Question: I am trying to implement a voxel engine with opengl in Java. When I try to render a voxel chunk on the screen with some simplex noise to generate terrain it appears to be upside down. I am assuming it's because of the was I am looping through my chunk to generate it.
'''
for (int x = 0; x < CHUNK_SIZE; x++) {
for (int z = 0; z < CHUNK_SIZE; z++) {
int height = (int)(sno.noise(x/16f, z/16f)*Math.random()*16);
if(height <= 0)
height = 1;
for (int y = 0; y < height; y++) {
blocks[x][y][z].setActive(true);
activateBlocks += 1;
}
}
}
}
public void drawChunk() {
GL11.glPushMatrix();
GL15.glBindBuffer(GL15.GL_ARRAY_BUFFER, VBOVertexHandle);
GL11.glVertexPointer(3, GL11.GL_FLOAT, 0, 0L);
GL15.glBindBuffer(GL15.GL_ARRAY_BUFFER, VBOTextureHandle);
GL11.glColorPointer(3, GL11.GL_FLOAT, 0, 0L);
GL11.glDrawArrays(GL11.GL_QUADS, 0, ((24)*activateBlocks));
GL11.glPopMatrix();
}
public void putVertices(float tx, float ty, float tz) {
float l_length = 1.0f;
float l_height = 1.0f;
float l_width = 1.0f;
vertexPositionData.put(new float[]{
xOffset + l_length + tx, l_height + ty, zOffset + -l_width + tz,
xOffset + -l_length + tx, l_height + ty, zOffset + -l_width + tz,
xOffset + -l_length + tx, l_height + ty, zOffset + l_width + tz,
xOffset + l_length + tx, l_height + ty, zOffset + l_width + tz,
xOffset + l_length + tx, -l_height + ty, zOffset + l_width + tz,
xOffset + -l_length + tx, -l_height + ty, zOffset + l_width + tz,
xOffset + -l_length + tx, -l_height + ty, zOffset + -l_width + tz,
xOffset + l_length + tx, -l_height + ty, zOffset + -l_width + tz,
xOffset + l_length + tx, l_height + ty, zOffset + l_width + tz,
xOffset + -l_length + tx, l_height + ty,zOffset + l_width + tz,
xOffset + -l_length + tx, -l_height + ty,zOffset + l_width + tz,
xOffset + l_length + tx, -l_height + ty, zOffset + l_width + tz,
xOffset + l_length + tx, -l_height + ty, zOffset + -l_width + tz,
xOffset + -l_length + tx, -l_height + ty,zOffset + -l_width + tz,
xOffset + -l_length + tx, l_height + ty, zOffset + -l_width + tz,
xOffset + l_length + tx, l_height + ty, zOffset + -l_width + tz,
xOffset + -l_length + tx, l_height + ty, zOffset + l_width + tz,
xOffset + -l_length + tx, l_height + ty, zOffset + -l_width + tz,
xOffset + -l_length + tx, -l_height + ty, zOffset + -l_width + tz,
xOffset + -l_length + tx, -l_height + ty,zOffset + l_width + tz,
xOffset + l_length + tx, l_height + ty,zOffset + -l_width + tz,
xOffset + l_length + tx, l_height + ty, zOffset + l_width + tz,
xOffset + l_length + tx, -l_height + ty, zOffset + l_width + tz,
xOffset + l_length + tx, -l_height + ty, zOffset + -l_width + tz
});
}
public void createChunk() {
vertexPositionData = BufferUtils.createFloatBuffer(((24*3)*activateBlocks));
Random random = new Random();
for (int x = 0; x < CHUNK_SIZE; x++) {
for (int z = 0; z < CHUNK_SIZE; z++) {
for (int y = 0; y < CHUNK_SIZE; y++) {
if(blocks[x][y][z].getActive()) {
putVertices(x*2, y*2, z*2);
}
}
}
}
vertexPositionData.flip();
}
'''
Any ideas?
Here is what it looks like in game -

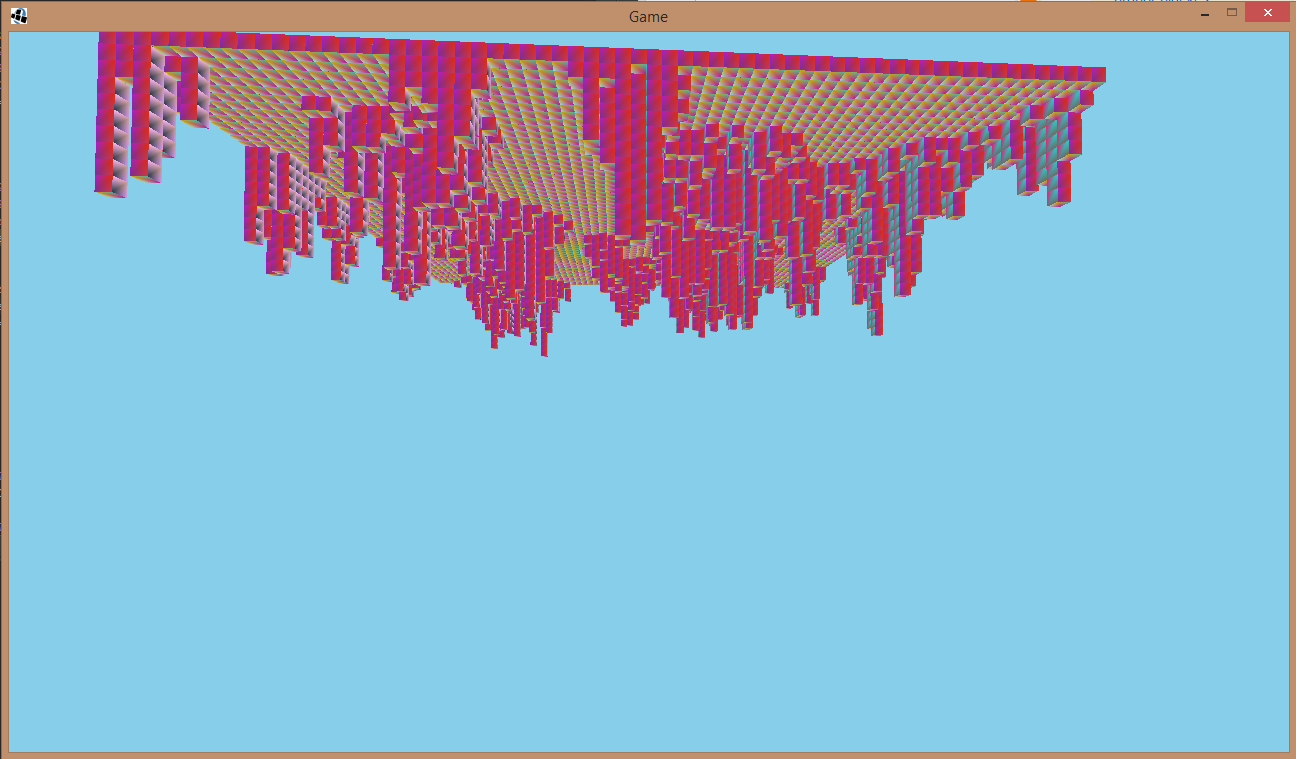
Answer: Without seeing your rendering code it's hard to be sure, but I would bet good money that you have forgotten that Y coordinates in Java start at the top of the screen and go down.